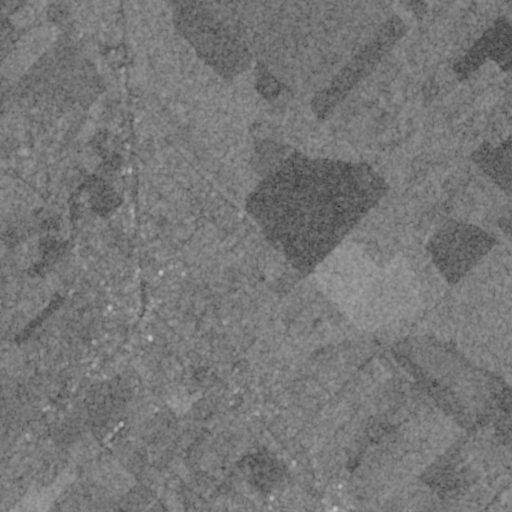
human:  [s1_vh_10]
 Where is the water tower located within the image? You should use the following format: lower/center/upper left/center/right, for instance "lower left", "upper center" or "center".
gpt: The water tower is located in the center left of the image.
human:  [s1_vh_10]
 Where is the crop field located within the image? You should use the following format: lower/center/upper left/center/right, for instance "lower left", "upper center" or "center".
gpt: There is no crop field in the image.

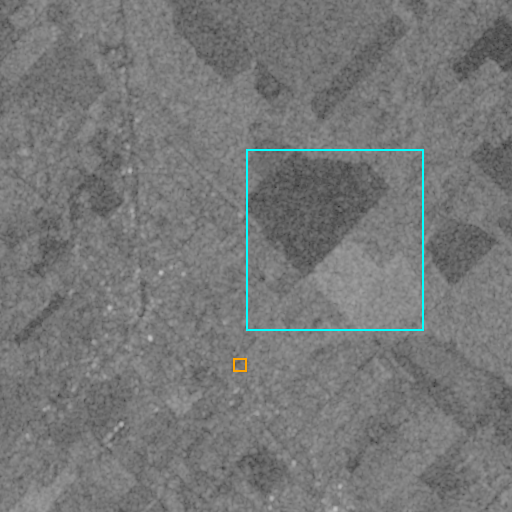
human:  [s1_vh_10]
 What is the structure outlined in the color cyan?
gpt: The structure outlined in cyan is a crop field.
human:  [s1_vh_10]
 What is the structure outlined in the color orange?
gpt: The structure outlined in orange is a park.
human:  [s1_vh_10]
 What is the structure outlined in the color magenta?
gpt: There is no magenta outline.